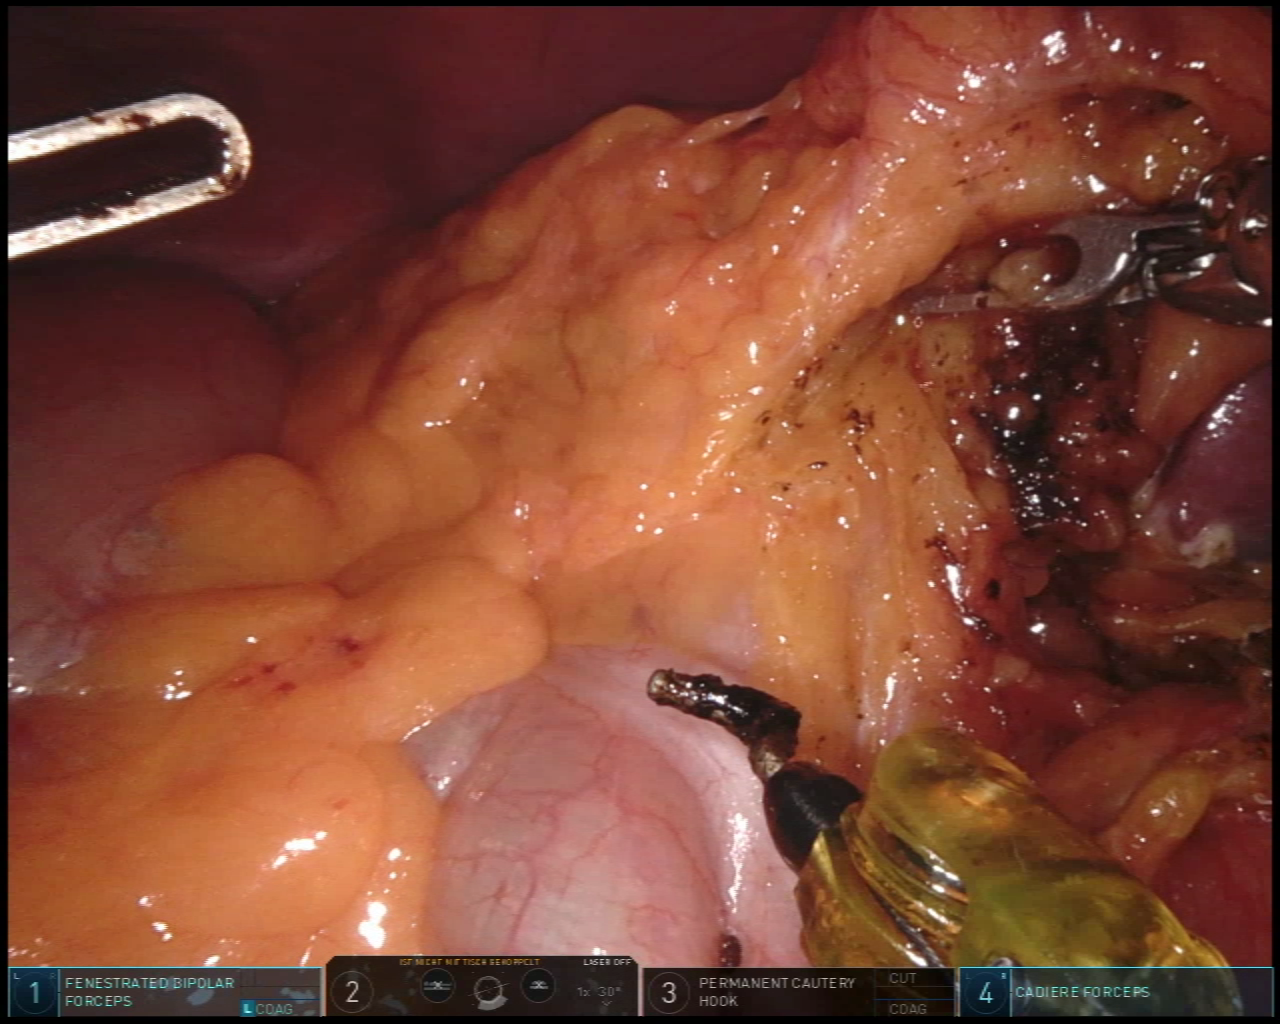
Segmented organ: colon
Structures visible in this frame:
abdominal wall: yes
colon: yes
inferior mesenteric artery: no
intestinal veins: no
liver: no
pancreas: no
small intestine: no
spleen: yes
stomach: no
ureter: no
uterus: no
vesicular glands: no